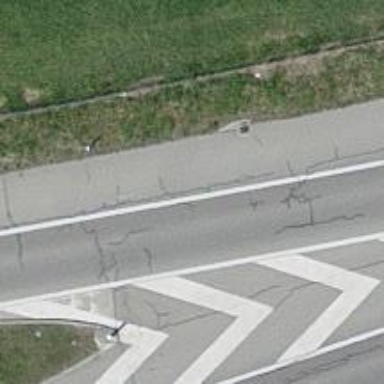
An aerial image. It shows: Trunk link highway.